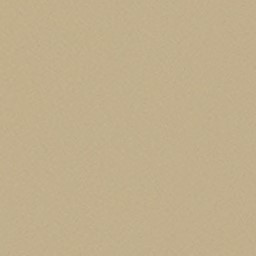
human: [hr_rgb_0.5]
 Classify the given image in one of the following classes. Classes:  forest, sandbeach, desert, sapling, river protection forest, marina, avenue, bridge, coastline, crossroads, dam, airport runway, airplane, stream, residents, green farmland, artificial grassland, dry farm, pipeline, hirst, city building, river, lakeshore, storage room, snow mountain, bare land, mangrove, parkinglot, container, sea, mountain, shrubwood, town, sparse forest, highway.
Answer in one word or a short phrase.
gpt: desert